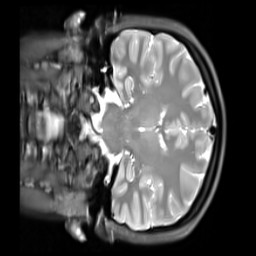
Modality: PDw
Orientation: coronal
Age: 23
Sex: female
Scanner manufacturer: siemens
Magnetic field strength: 3 T
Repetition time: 11.88 s
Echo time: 0.014 s